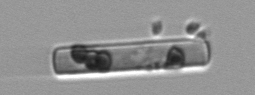
Label: Guinardia_delicatula